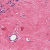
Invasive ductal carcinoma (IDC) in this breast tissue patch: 0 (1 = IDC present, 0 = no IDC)